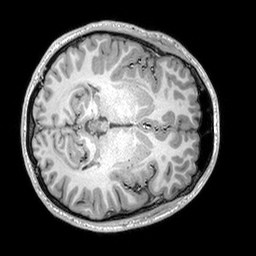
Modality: T1w
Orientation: axial
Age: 21
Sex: male
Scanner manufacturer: siemens
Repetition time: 2.25 s
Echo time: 0.00302 s